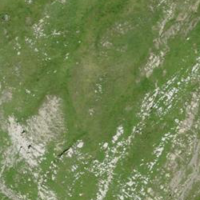
EUNIS habitat code: 26
Species observed at this site:
Astragalus alpinus